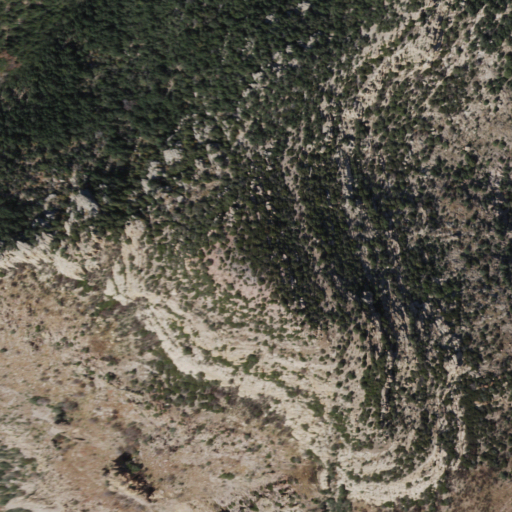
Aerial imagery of mountain in Arizona named Rhodes Peak containing shrub and evergreen forest